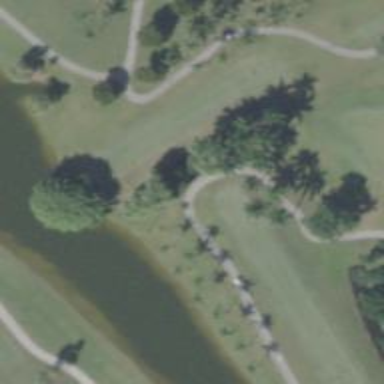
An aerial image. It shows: Golf tee.